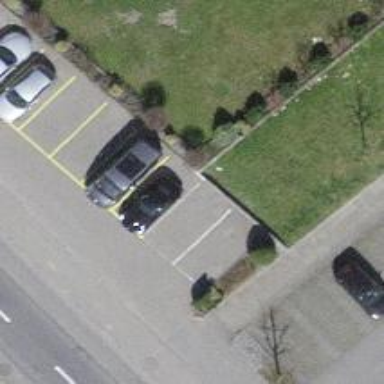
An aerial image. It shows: Charging station.